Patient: sex M, age 81
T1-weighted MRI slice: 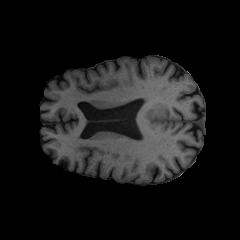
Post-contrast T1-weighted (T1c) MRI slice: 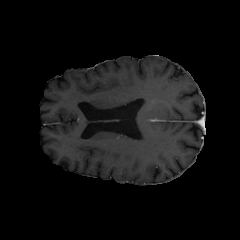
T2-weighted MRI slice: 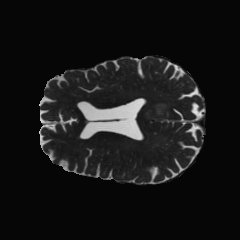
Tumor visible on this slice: yes
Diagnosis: Glioblastoma, IDH-wildtype
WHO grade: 4